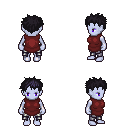
a pixel art fantasy rpg character, female body template, dark elf, purple skin, maroon tunic, metal pants, raven bedhead hairstyle, four views (front, back, left, right), 2x2 character sprite sheet, small pixel art, hard edges, no anti-aliasing